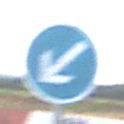
Verkehrszeichen: VorgeschriebeneVorbeifahrtLinks
Umgebung: Outdoor, RoadRail
Tageszeit: MorningAfternoon
Wetter: PartlyCloudy
Licht: Natural
Jahreszeit: NotSpecified
Kontrast: LowContrast